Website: bh-photo
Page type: customer-info-address
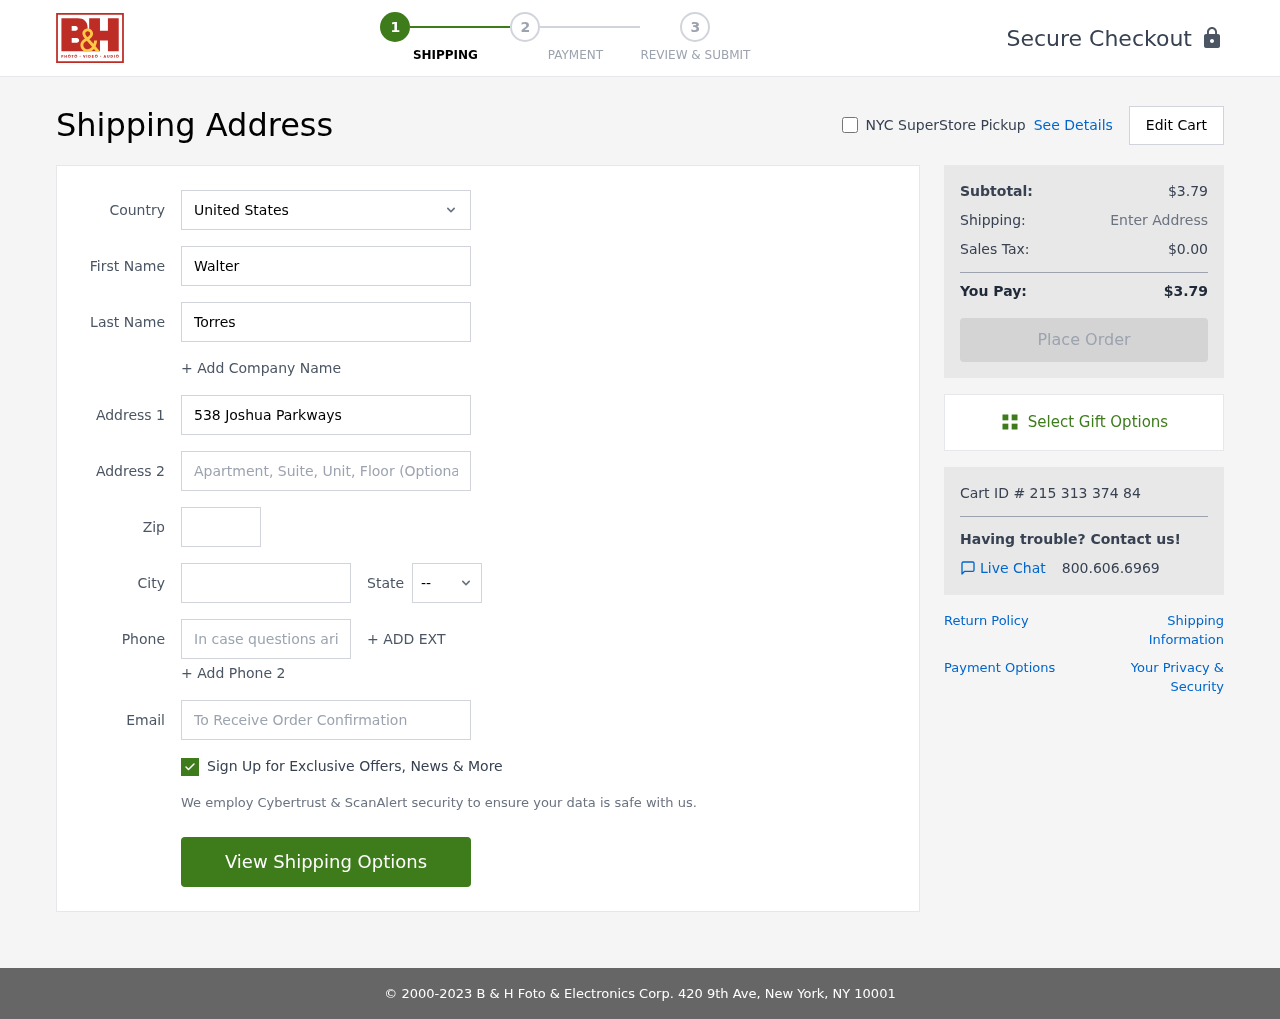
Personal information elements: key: PII_CITY
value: East Susanmouth
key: PII_COUNTRY
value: United States
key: PII_EMAIL
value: walter_torres@yahoo.com
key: PII_FIRSTNAME
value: Walter
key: PII_LASTNAME
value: Torres
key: PII_PHONE
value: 3789719740
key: PII_POSTCODE
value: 35188
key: PII_STATE_ABBR
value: PA
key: PII_STREET
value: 538 Joshua Parkways
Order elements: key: ORDER_SUBTOTAL
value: $3.79
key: ORDER_TAX
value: $0.00
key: ORDER_TOTAL
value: $3.79
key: ORDER_ID
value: Cart ID # 215 313 374 84